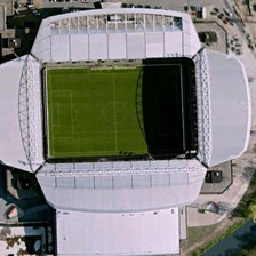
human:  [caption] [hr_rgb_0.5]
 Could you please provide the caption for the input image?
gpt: It is an aesthetic football stadium where a white roof is throwing huge shadows into its field.

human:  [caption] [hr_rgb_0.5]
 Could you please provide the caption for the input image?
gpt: It's a beautiful football field with a huge white roof.

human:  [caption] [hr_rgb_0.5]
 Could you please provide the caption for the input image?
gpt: It's a beautiful football field, and the white roof casts huge shadows on it.

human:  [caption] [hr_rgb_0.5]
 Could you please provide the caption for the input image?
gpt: is an aesthetic football stadium whose white roof is casting a huge shadow on its field.

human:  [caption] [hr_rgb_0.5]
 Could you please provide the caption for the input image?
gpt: It is an aesthetic football stadium whose white roof is casting a huge shadow on its field.